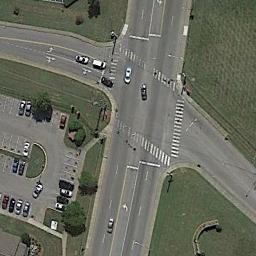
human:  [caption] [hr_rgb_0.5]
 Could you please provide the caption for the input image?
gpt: There are arrows on the ground at the intersection .

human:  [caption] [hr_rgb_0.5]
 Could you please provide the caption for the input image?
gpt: There are many moving and waiting vehicles on the road at the intersection, And many cars are parked in the open space beside the intersection .

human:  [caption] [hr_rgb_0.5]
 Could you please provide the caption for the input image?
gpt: An intersection with sparse traffic located in a green area with a parking lot .

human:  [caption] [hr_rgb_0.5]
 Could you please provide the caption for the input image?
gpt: There are many cars at the intersection .

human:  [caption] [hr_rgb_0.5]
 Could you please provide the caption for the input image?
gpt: There are some green lawns and a parking lot beside the intersection .